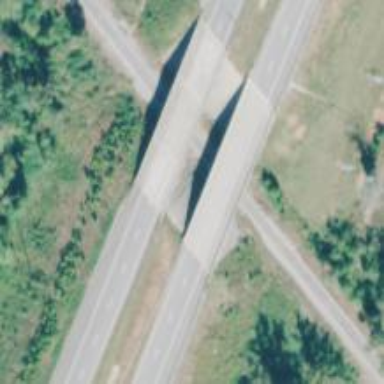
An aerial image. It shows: Bridge on trunk expressway with icy conditions.